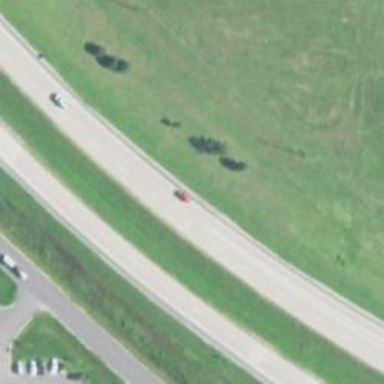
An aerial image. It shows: Trunk link highway.